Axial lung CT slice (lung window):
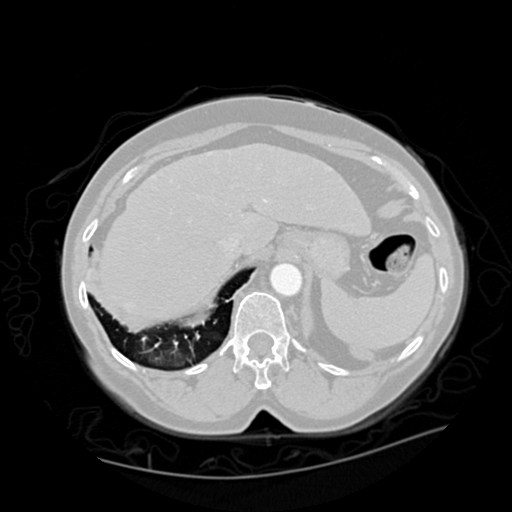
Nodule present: no